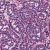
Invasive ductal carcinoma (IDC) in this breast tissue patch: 1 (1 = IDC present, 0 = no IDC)